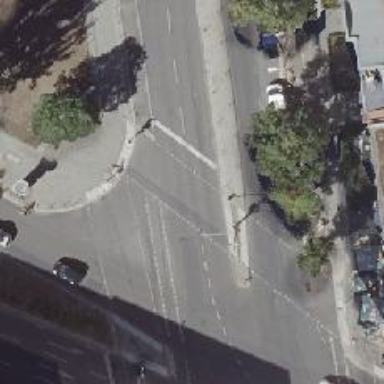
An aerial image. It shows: Crossing with traffic signals.